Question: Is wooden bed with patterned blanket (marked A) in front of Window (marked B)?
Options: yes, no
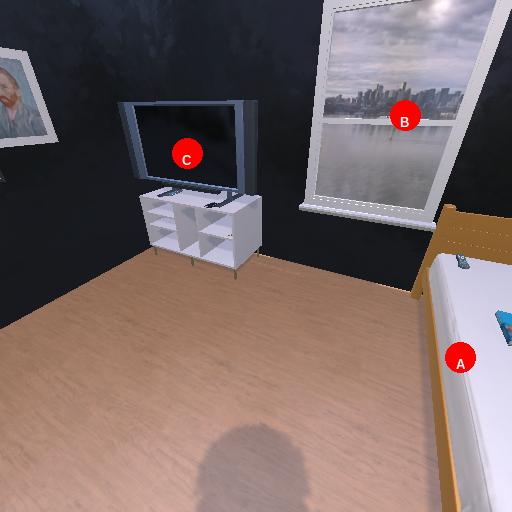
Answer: yes